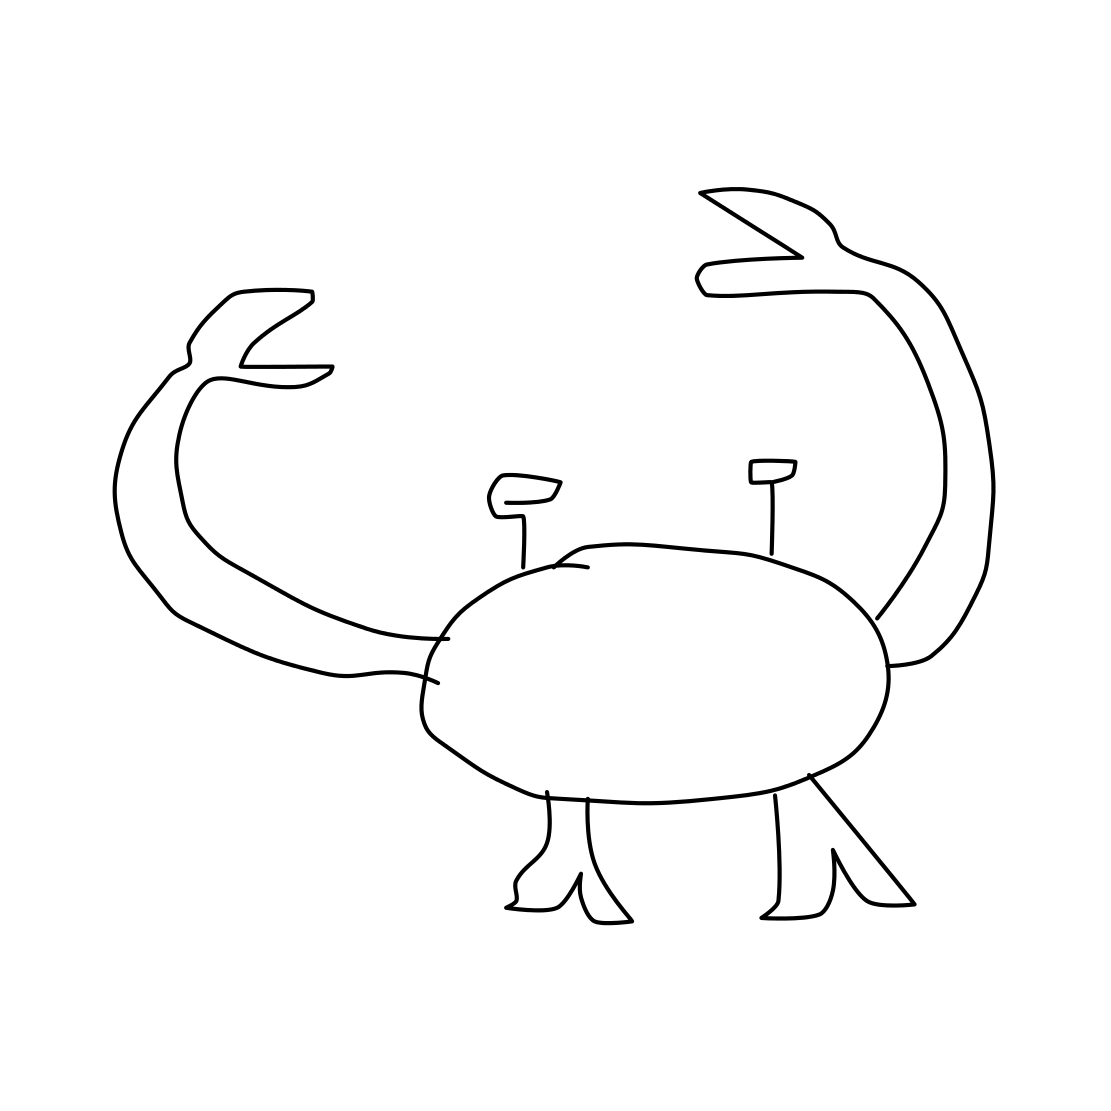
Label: crab